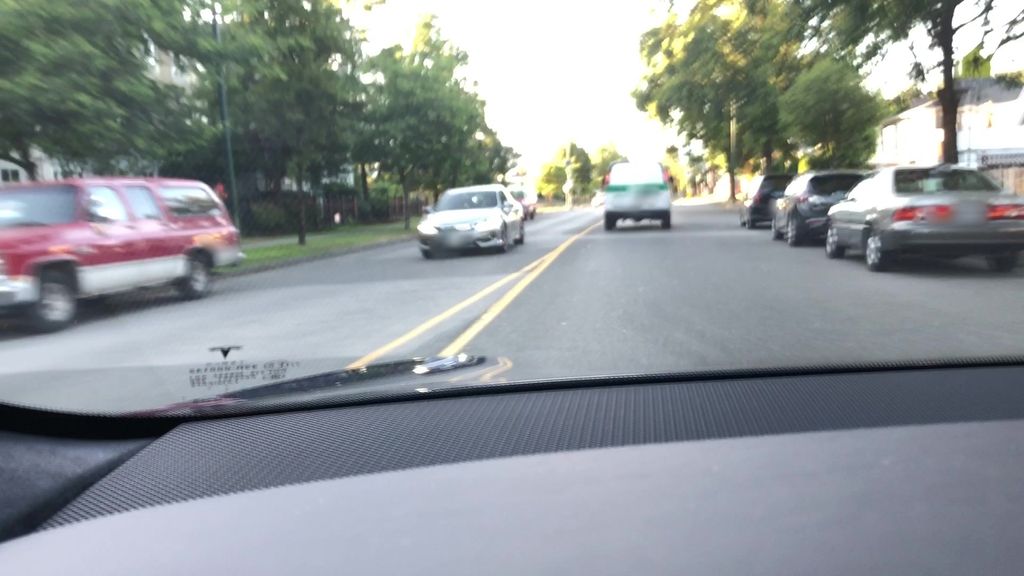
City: vancouver